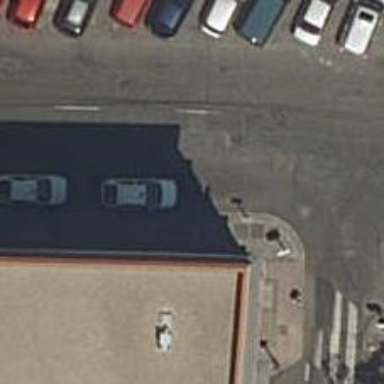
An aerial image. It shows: Taxi stand.